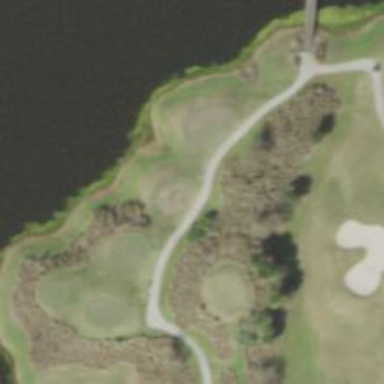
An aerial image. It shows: Path designated for golf carts.